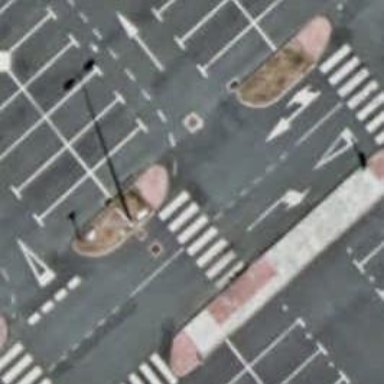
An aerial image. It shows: Zebra crossing on the road.